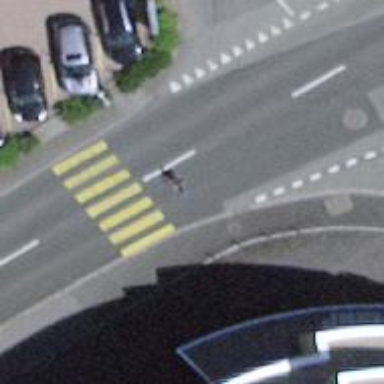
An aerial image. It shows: Marked crossing on the road.